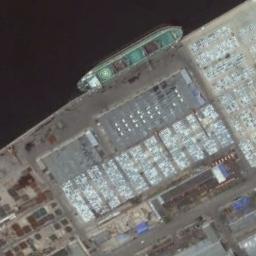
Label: ship